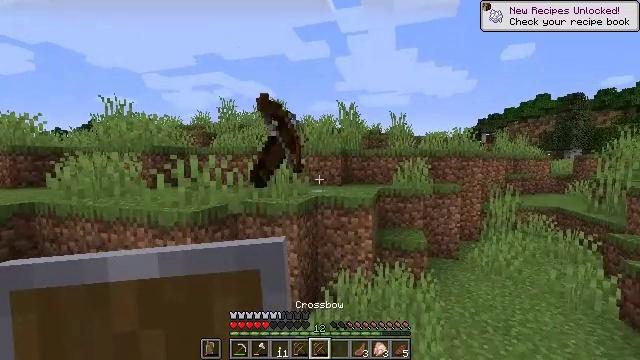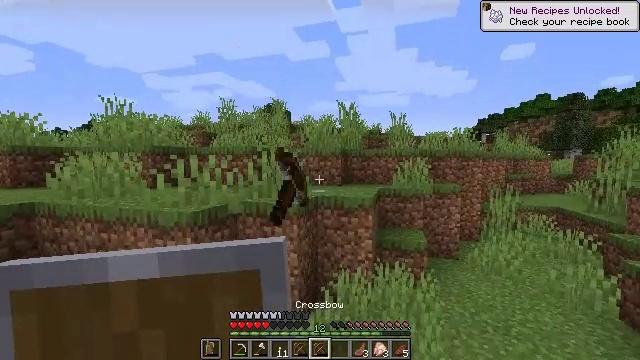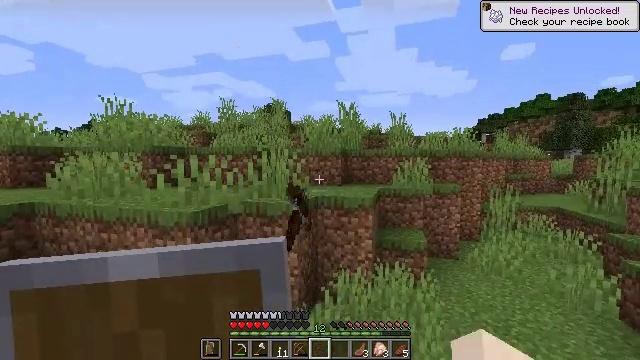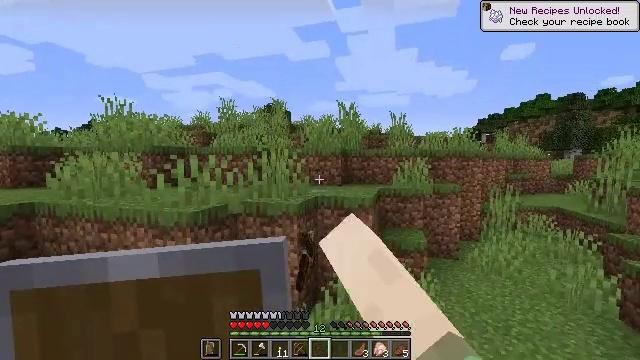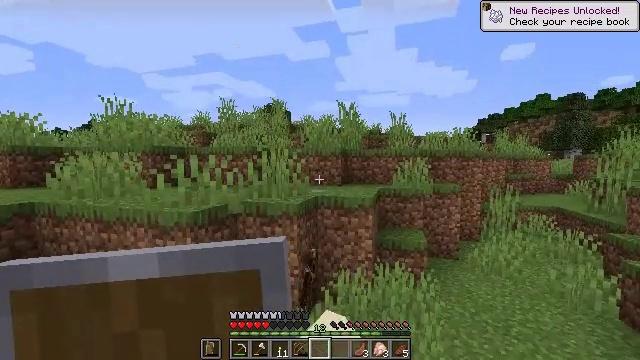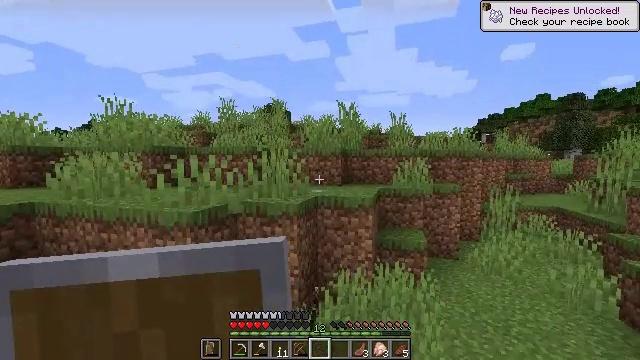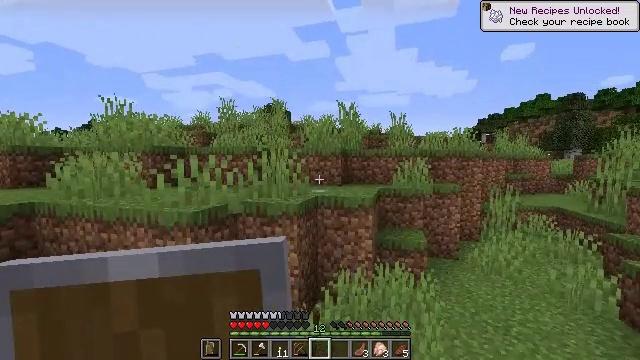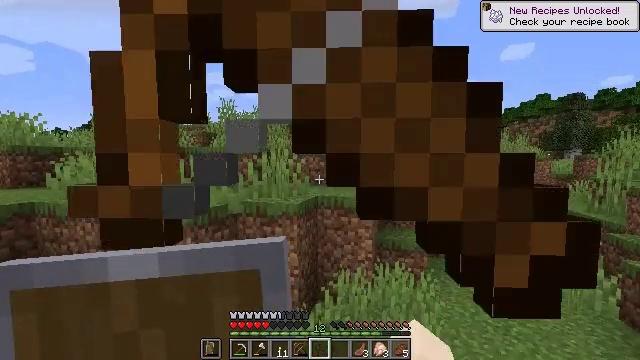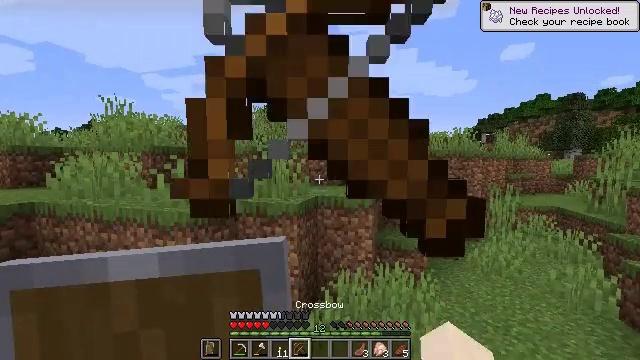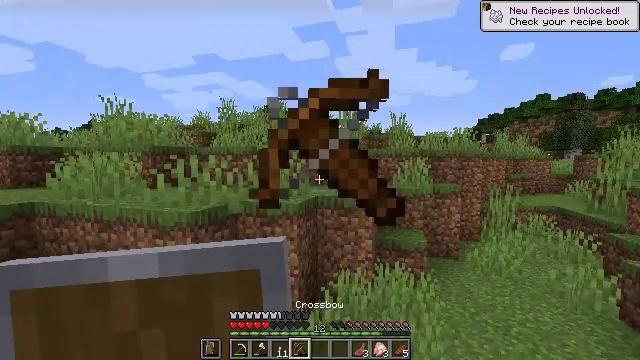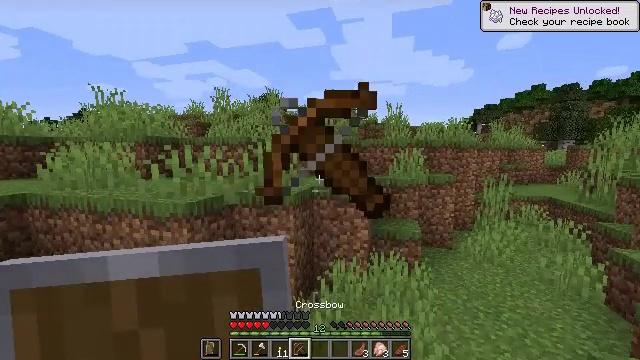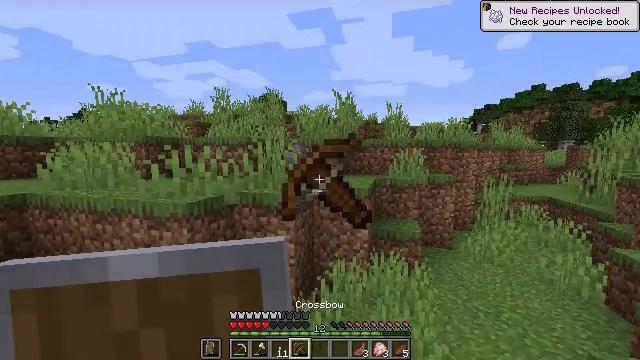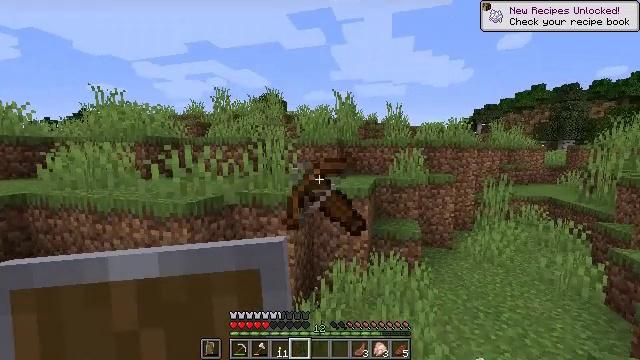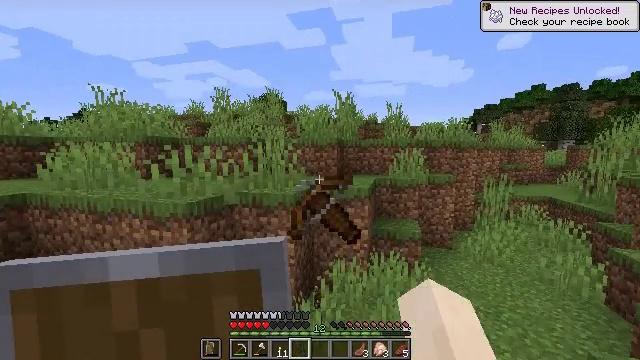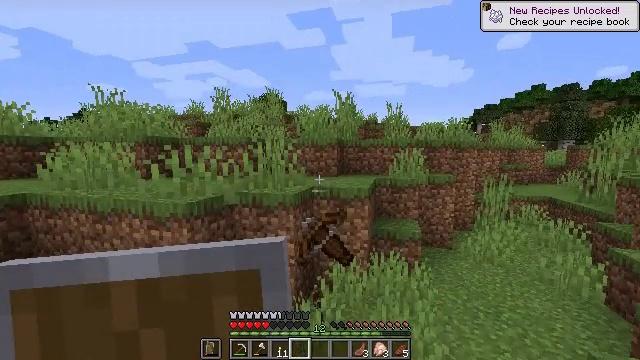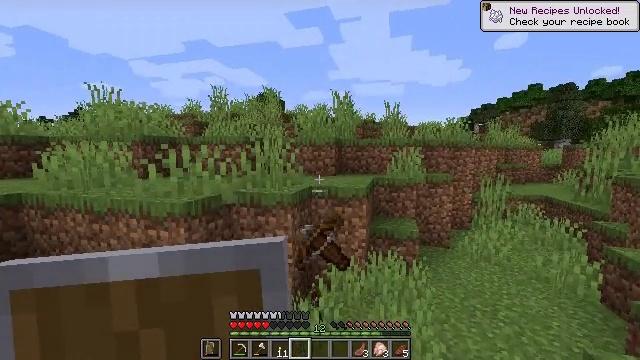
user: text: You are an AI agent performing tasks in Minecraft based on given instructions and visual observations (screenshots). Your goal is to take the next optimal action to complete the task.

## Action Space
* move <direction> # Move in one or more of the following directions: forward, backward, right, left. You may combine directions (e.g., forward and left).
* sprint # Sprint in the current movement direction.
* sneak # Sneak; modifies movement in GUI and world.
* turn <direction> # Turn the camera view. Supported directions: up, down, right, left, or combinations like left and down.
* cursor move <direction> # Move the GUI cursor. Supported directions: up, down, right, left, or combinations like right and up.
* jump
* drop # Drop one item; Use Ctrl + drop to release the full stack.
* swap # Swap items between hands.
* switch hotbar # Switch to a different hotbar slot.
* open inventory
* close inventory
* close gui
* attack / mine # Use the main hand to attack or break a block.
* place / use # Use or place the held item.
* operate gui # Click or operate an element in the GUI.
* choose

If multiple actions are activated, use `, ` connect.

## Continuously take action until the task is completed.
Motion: motion action
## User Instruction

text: Drop a crossbow.
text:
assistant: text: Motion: no_op
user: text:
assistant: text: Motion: drop
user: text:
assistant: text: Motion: drop
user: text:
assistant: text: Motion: drop
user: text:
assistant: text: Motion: no_op
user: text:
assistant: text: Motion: no_op
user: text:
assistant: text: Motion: no_op
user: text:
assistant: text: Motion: no_op
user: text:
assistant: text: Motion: no_op
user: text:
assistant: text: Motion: turn down
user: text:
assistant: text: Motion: no_op
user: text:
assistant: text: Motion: drop
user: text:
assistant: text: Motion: drop
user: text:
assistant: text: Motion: drop
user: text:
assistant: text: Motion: no_op
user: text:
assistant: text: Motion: turn right
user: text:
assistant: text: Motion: no_op